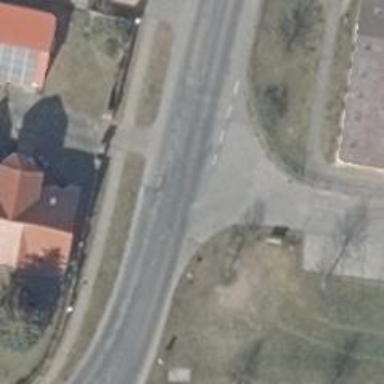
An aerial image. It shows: Asphalt road classified as tertiary.